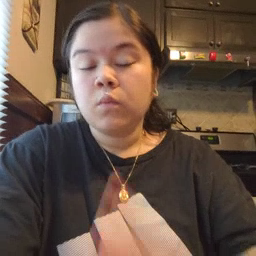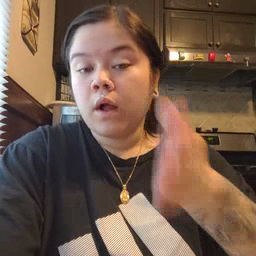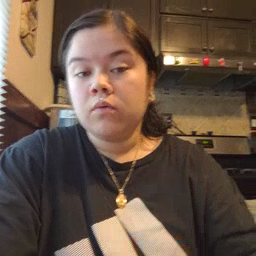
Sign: will